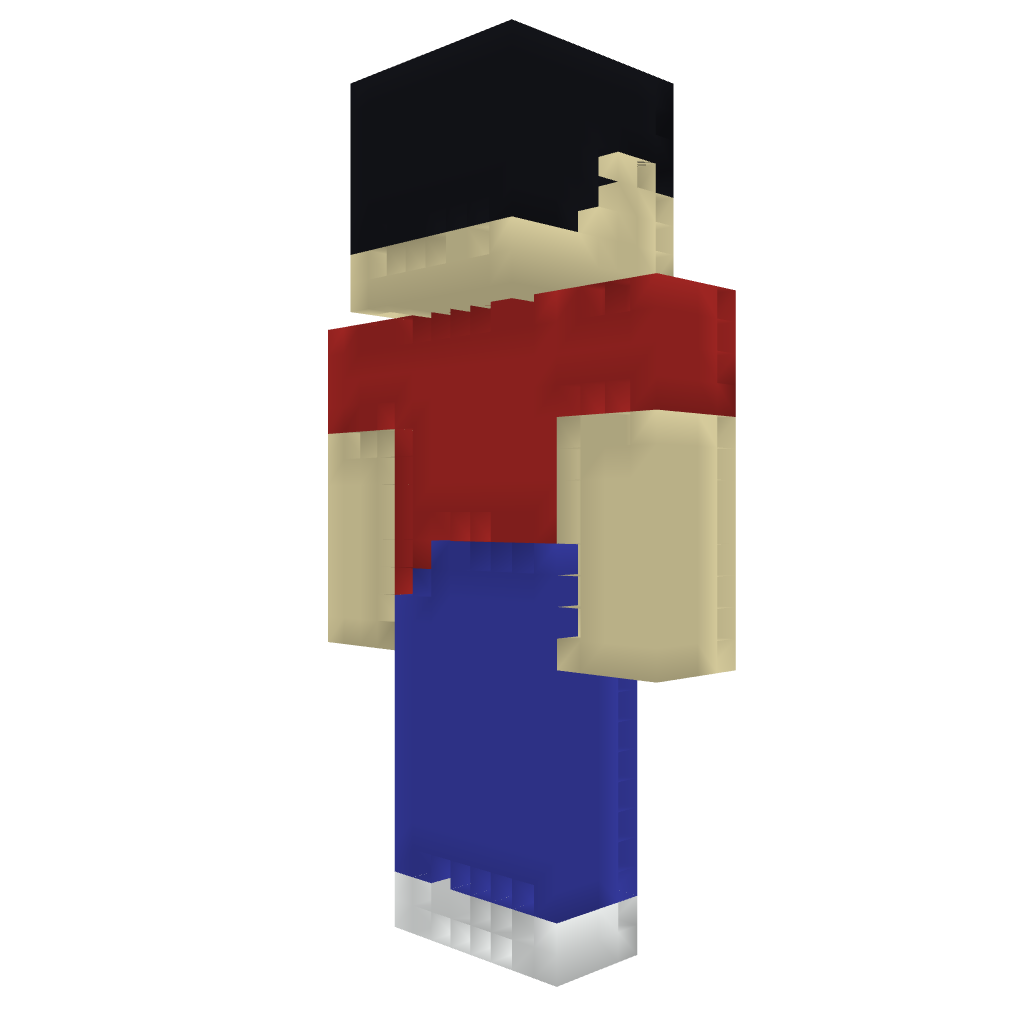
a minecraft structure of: My Statue